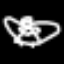
Label: angel